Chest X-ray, AP view. Patient: 58 years old, sex F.
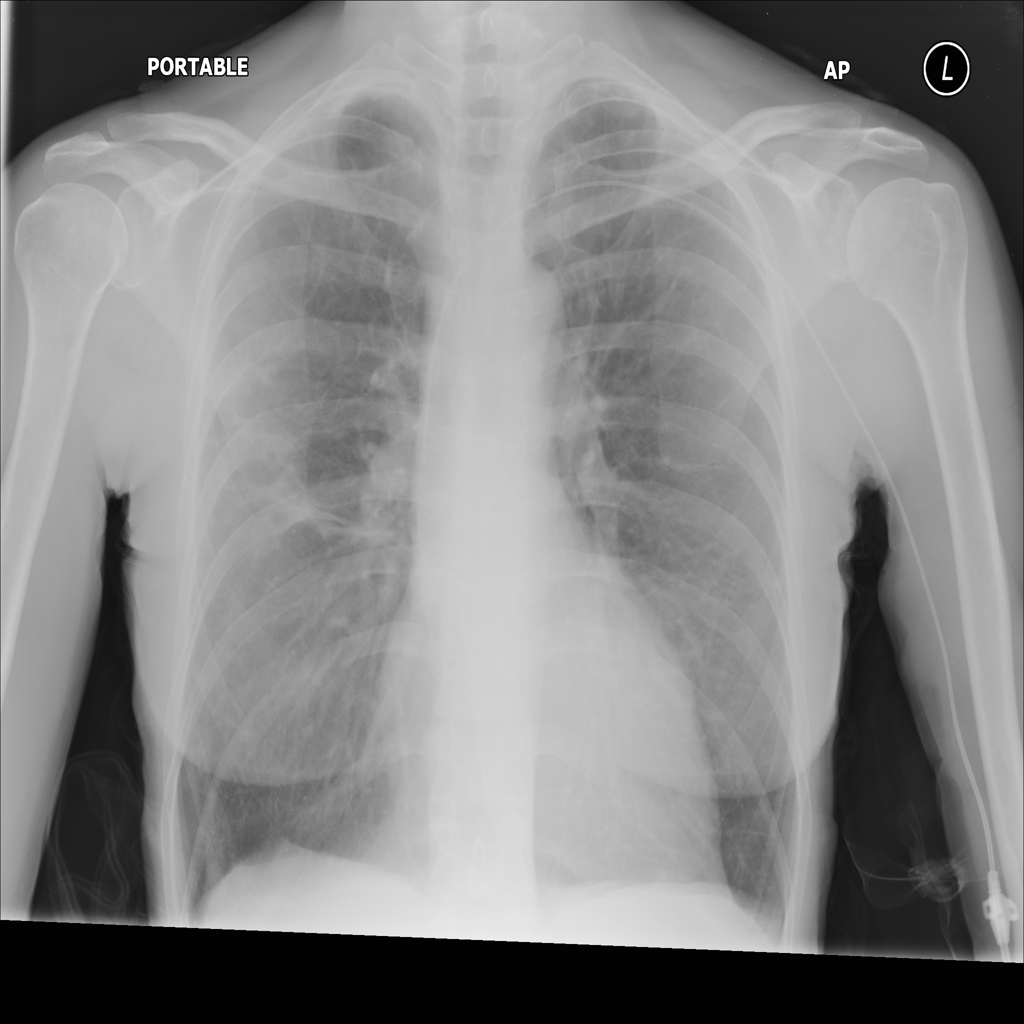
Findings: No Finding